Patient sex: M
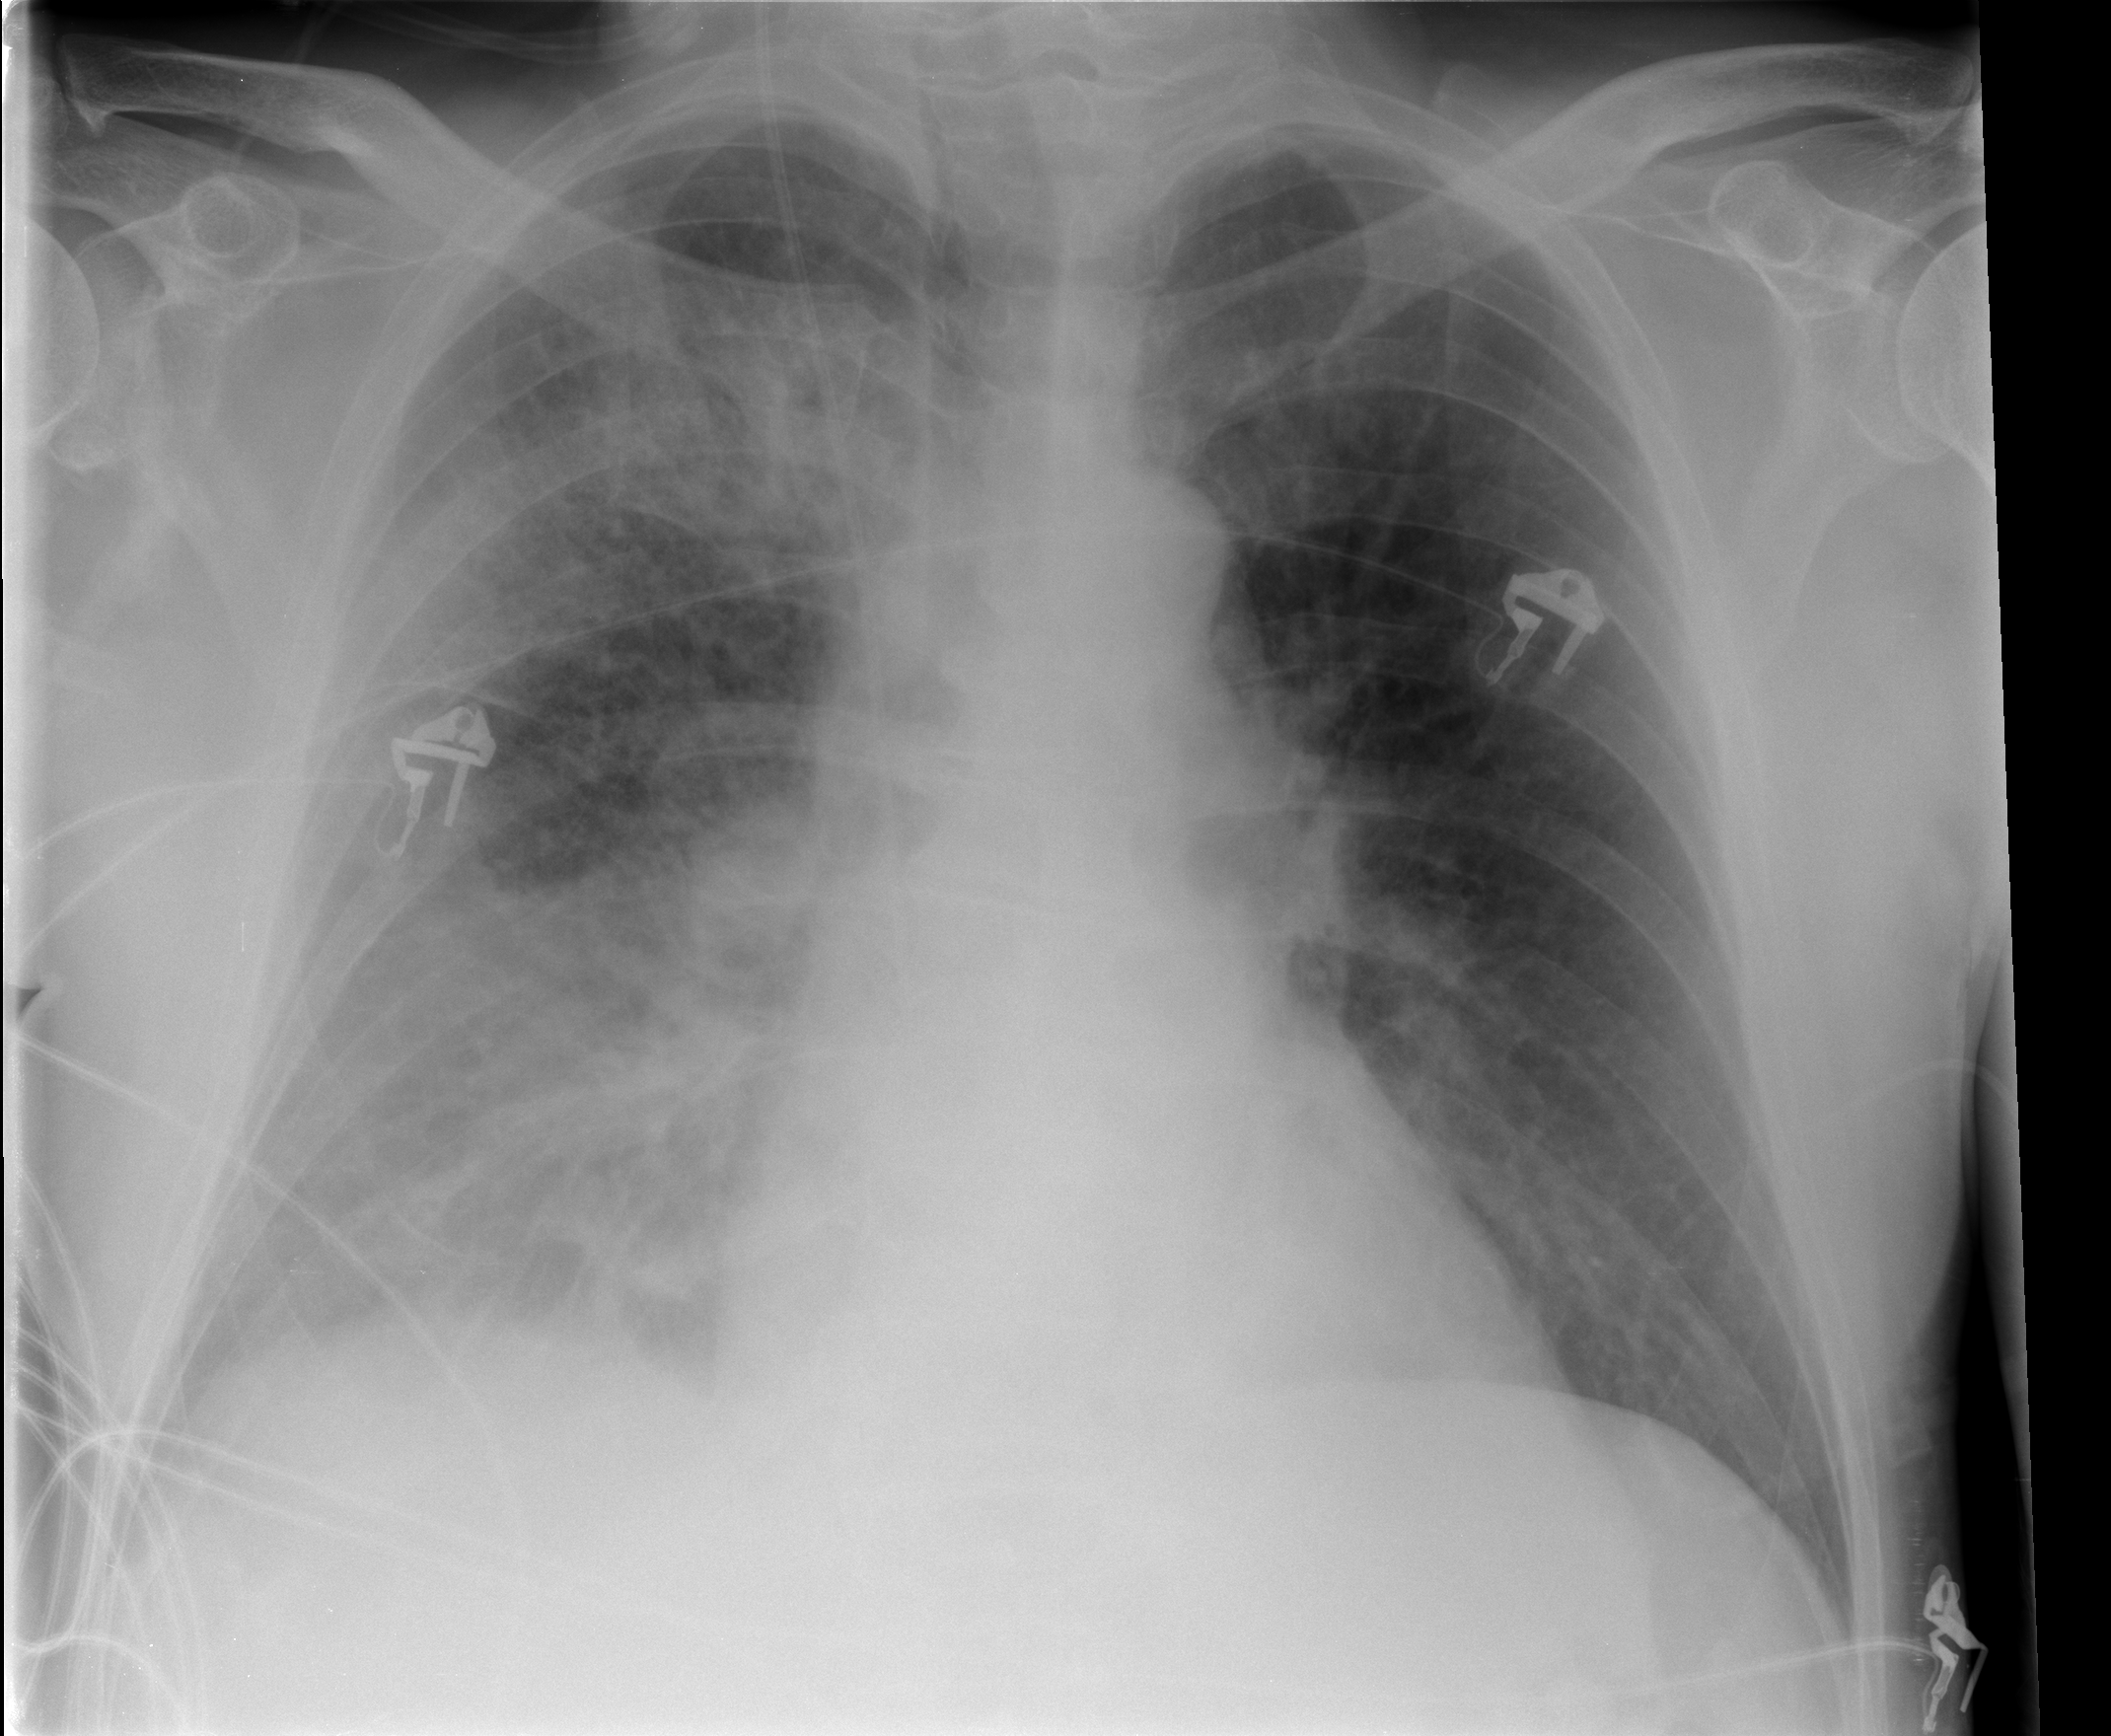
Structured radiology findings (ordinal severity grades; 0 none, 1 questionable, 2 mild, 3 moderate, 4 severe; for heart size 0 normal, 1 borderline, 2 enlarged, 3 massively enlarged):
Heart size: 0
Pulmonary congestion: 2
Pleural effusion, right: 2
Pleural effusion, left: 0
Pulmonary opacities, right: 3
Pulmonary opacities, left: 1
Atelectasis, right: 2
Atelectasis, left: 0